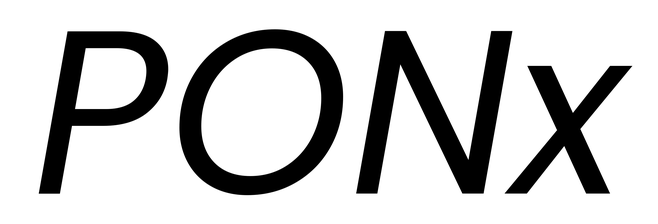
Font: Poppins-Italic